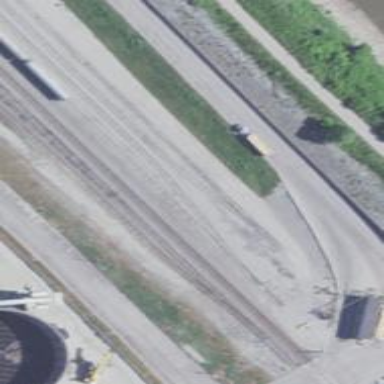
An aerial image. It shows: Rail spur service.